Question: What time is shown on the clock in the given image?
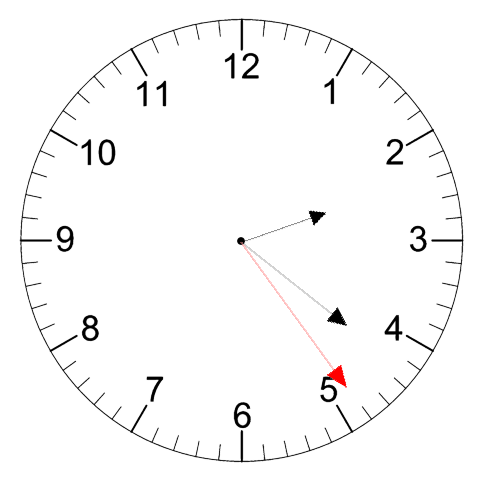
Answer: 02:21:24